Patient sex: M
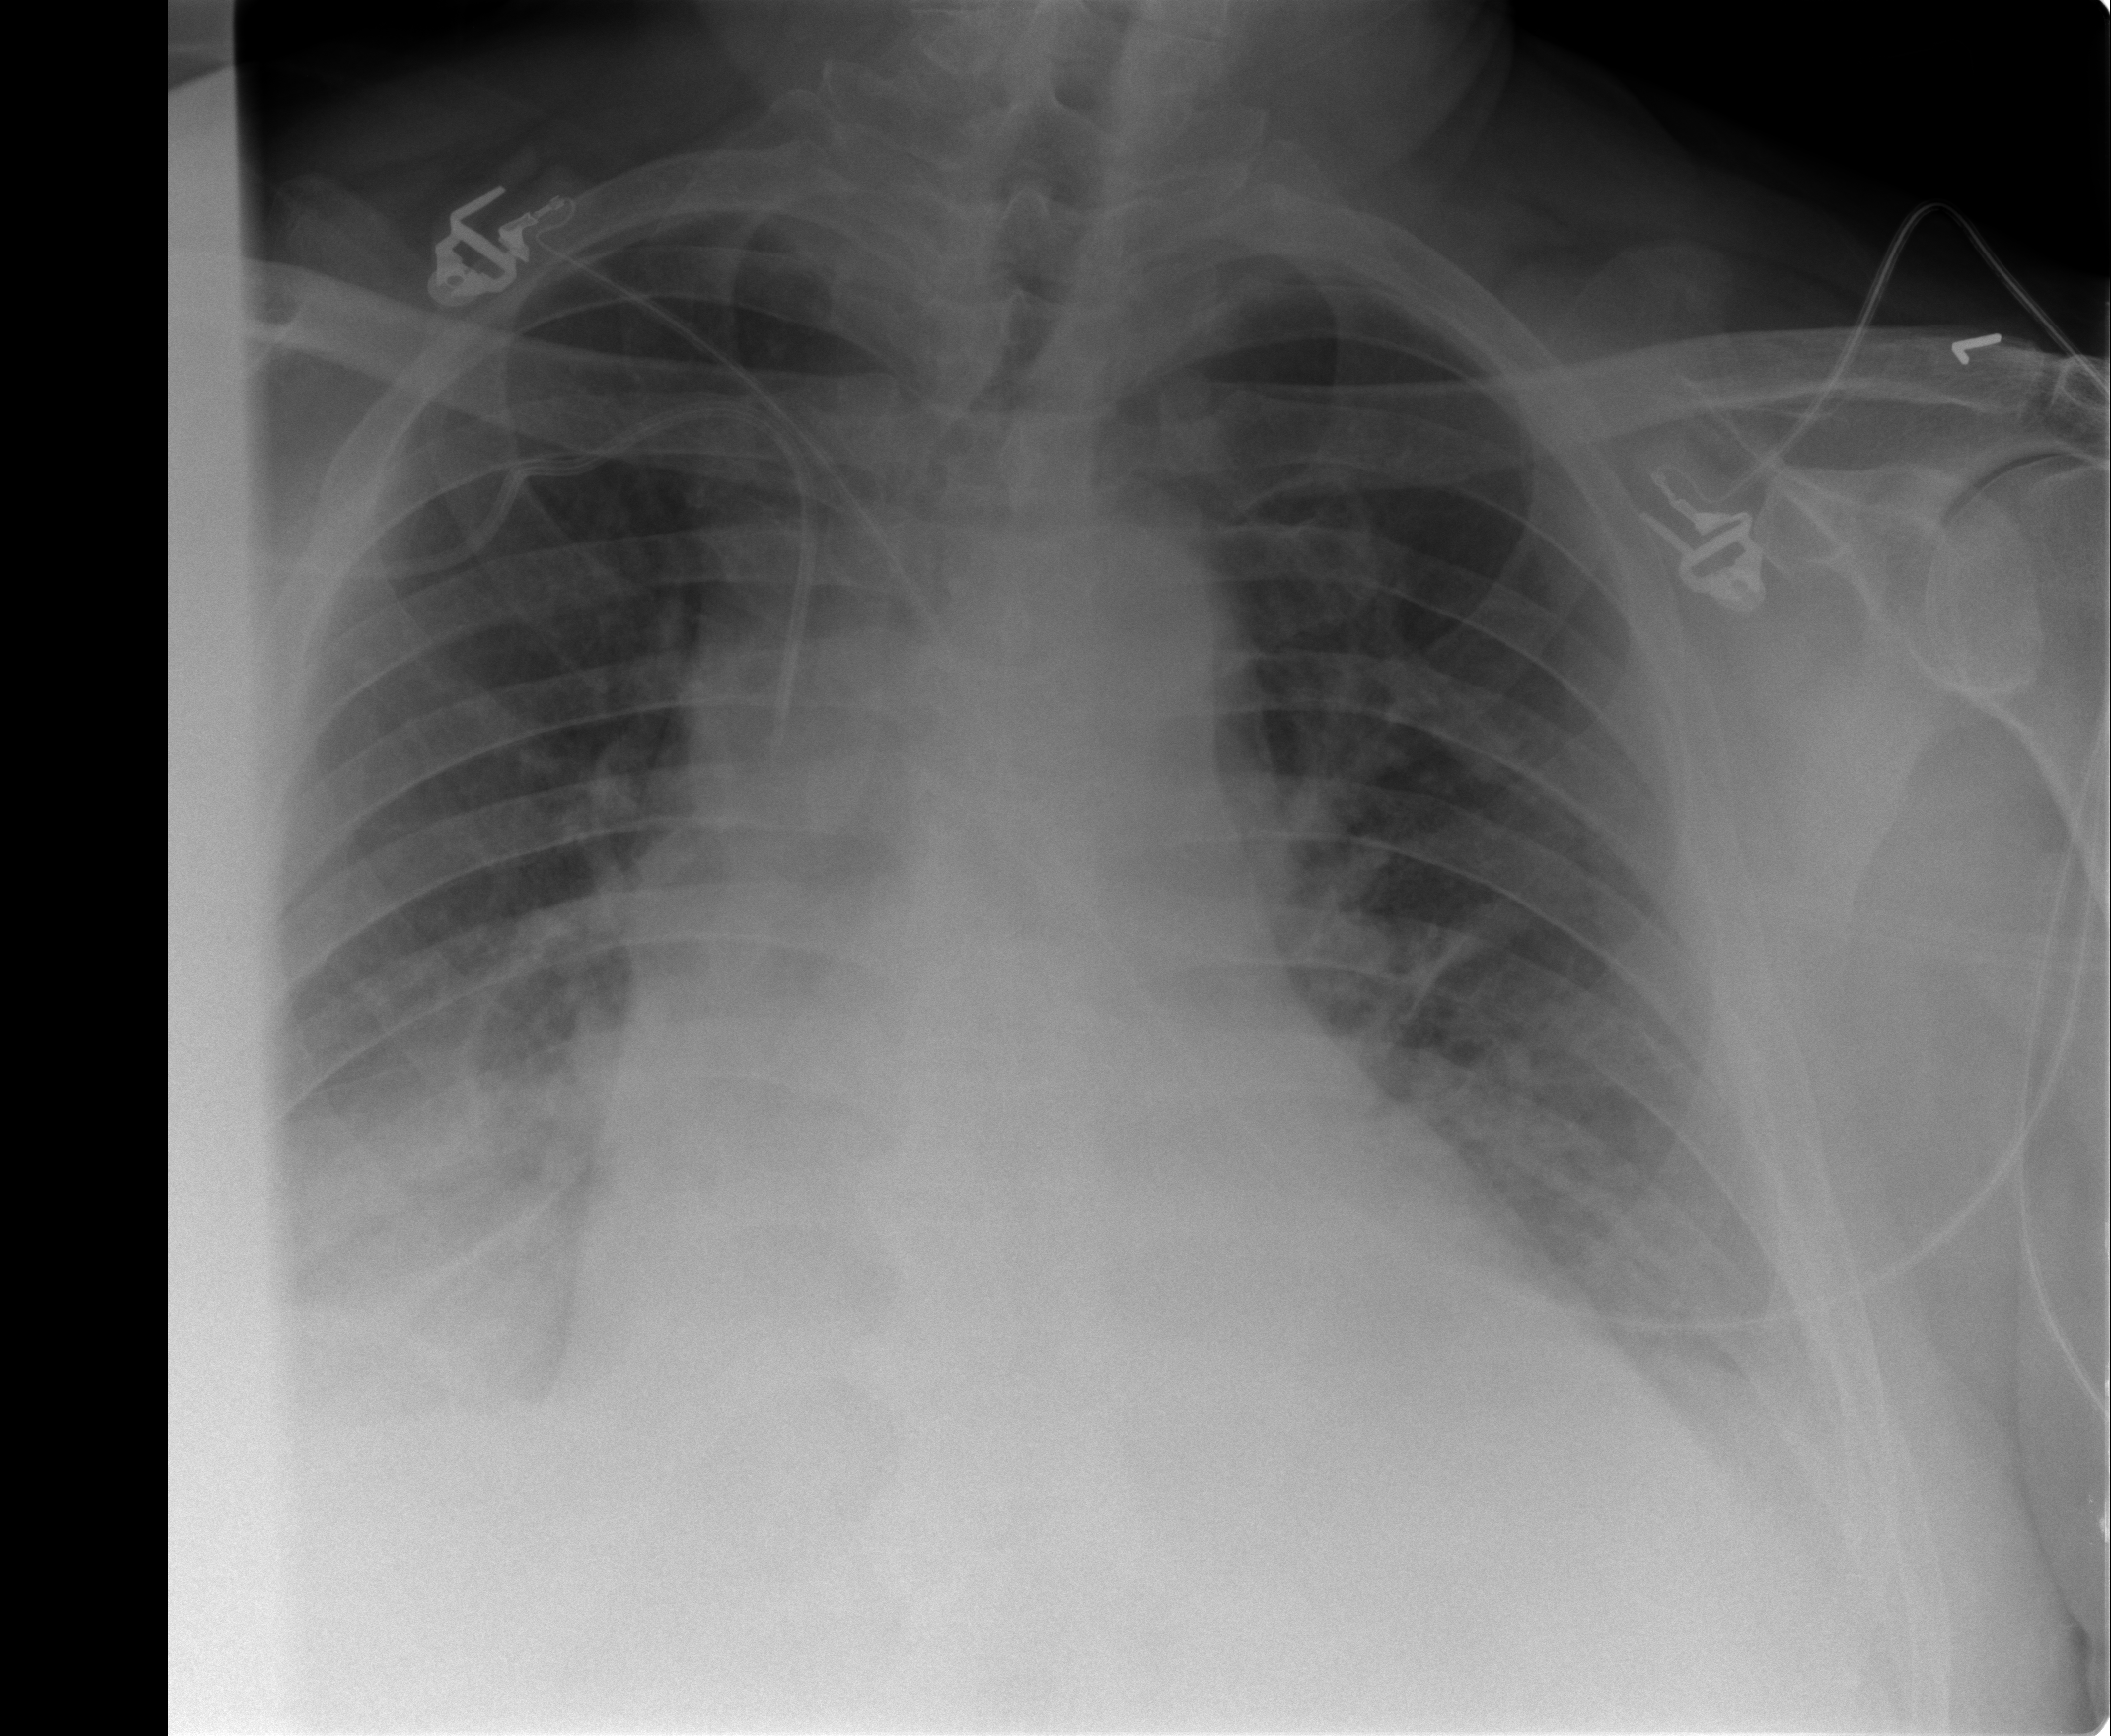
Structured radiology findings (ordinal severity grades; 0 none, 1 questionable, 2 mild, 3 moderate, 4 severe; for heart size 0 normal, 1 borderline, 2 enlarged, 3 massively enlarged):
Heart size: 2
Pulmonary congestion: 1
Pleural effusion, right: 2
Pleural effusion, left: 2
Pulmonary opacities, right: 1
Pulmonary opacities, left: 1
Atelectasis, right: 2
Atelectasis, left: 2